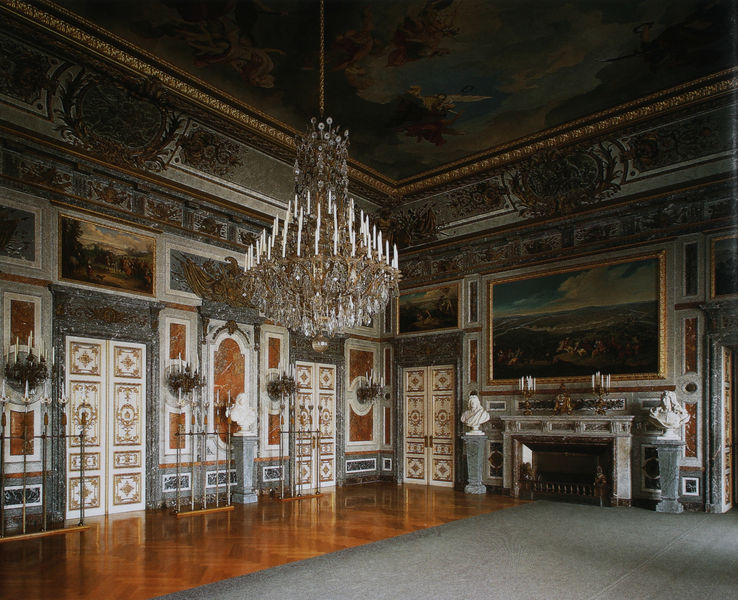
Titel: Hartschiersaal von Schloss Herrenchiemsee
Künstler: Georg Dollmann
Standort: Herrenchiemsee
Institution: Schloss Herrenchiemsee
Schlagwörter: gemälde, landschaft, braun, holz, marmor, raum, säule, tür, weiss, zimmer, schloss, teppich, feier, wand, architektur, silber, sockel, stein, bild, innenraum, gold, interieur, decke, kamin, türen, parkett, saal, architecture, blue, chandelier, fancy, lamp, lanze, palace, red, white, carpet, gray, interior, painting, room, holzboden, büste, france, gris, ornamente, verzierung, kerze, pattern, patterns, kerzen, kronleuchter, leuchter, lüster, metall, stuck, floor, innenansicht, pakett, foto, stadtansicht, schinken, gewölbe, blanc, kerzenhalter, kerzenleuchter, wandbilder, wood, residenz, sky, fresken, riche, tapis, speere, deckengemälde, fresko, museum, postament, büsten, prunk, décor, wandbild, bust, bois, peinture, verzierungen, paintings, photo, statue, ludwig, door, marble, lumiere, deckenmalerei, cheminée, fireplace, versaille, doors, würzburg, walls, porte, toit, ceiling, classique, kaminzimmer, art, colours, statues, ballsaal, gallery, supraporten, chateau, palais, photographie, sall, rost, floral, candle, herrenchiemsee, buste, tableau, elegant, deckenfresko, salon, versailles, dore, cristal, bronze, candles, peint, prunksaal, deckenleuchter, farbfotografie, galerie, piece, salle, plafond, holzparkett, marbre, oranamente, renaissance, ballroom, cieling, photograph, photography, louis, decoration, lampe, lustre, deckengmälde, parquet, luxe, horloge, barock, prachtvoll, chandelle, sculptures, peintures, xviii, eppich, or, teppich#, gild, busts, inlay, paiting, sconce, bougies, représentative, saufeder, ornements, candelabres, chemine, xviii eme siècle, chevrons, doree, luste, lxe, riche\, woodfloor, décoré, arhitecture, kupfer, marqueterie, lutre, hardwood, reception, äbig, sconse, parquay, subiaco